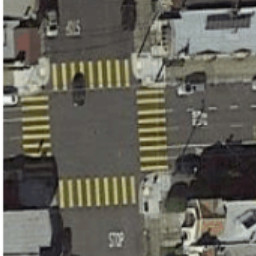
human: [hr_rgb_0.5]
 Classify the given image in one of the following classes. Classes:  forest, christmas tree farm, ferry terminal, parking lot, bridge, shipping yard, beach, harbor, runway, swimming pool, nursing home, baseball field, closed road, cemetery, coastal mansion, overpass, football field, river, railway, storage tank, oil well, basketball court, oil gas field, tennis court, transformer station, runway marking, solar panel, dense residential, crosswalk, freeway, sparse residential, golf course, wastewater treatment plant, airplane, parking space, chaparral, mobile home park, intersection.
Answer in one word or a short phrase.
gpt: crosswalk